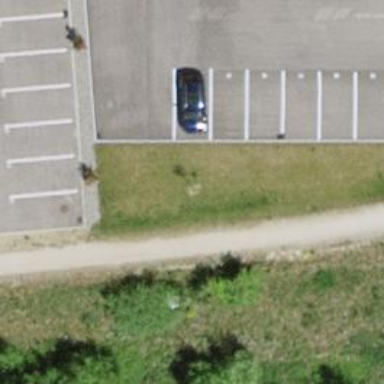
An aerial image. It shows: Footway with gravel surface.